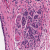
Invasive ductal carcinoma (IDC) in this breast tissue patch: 1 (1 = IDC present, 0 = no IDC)